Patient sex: M
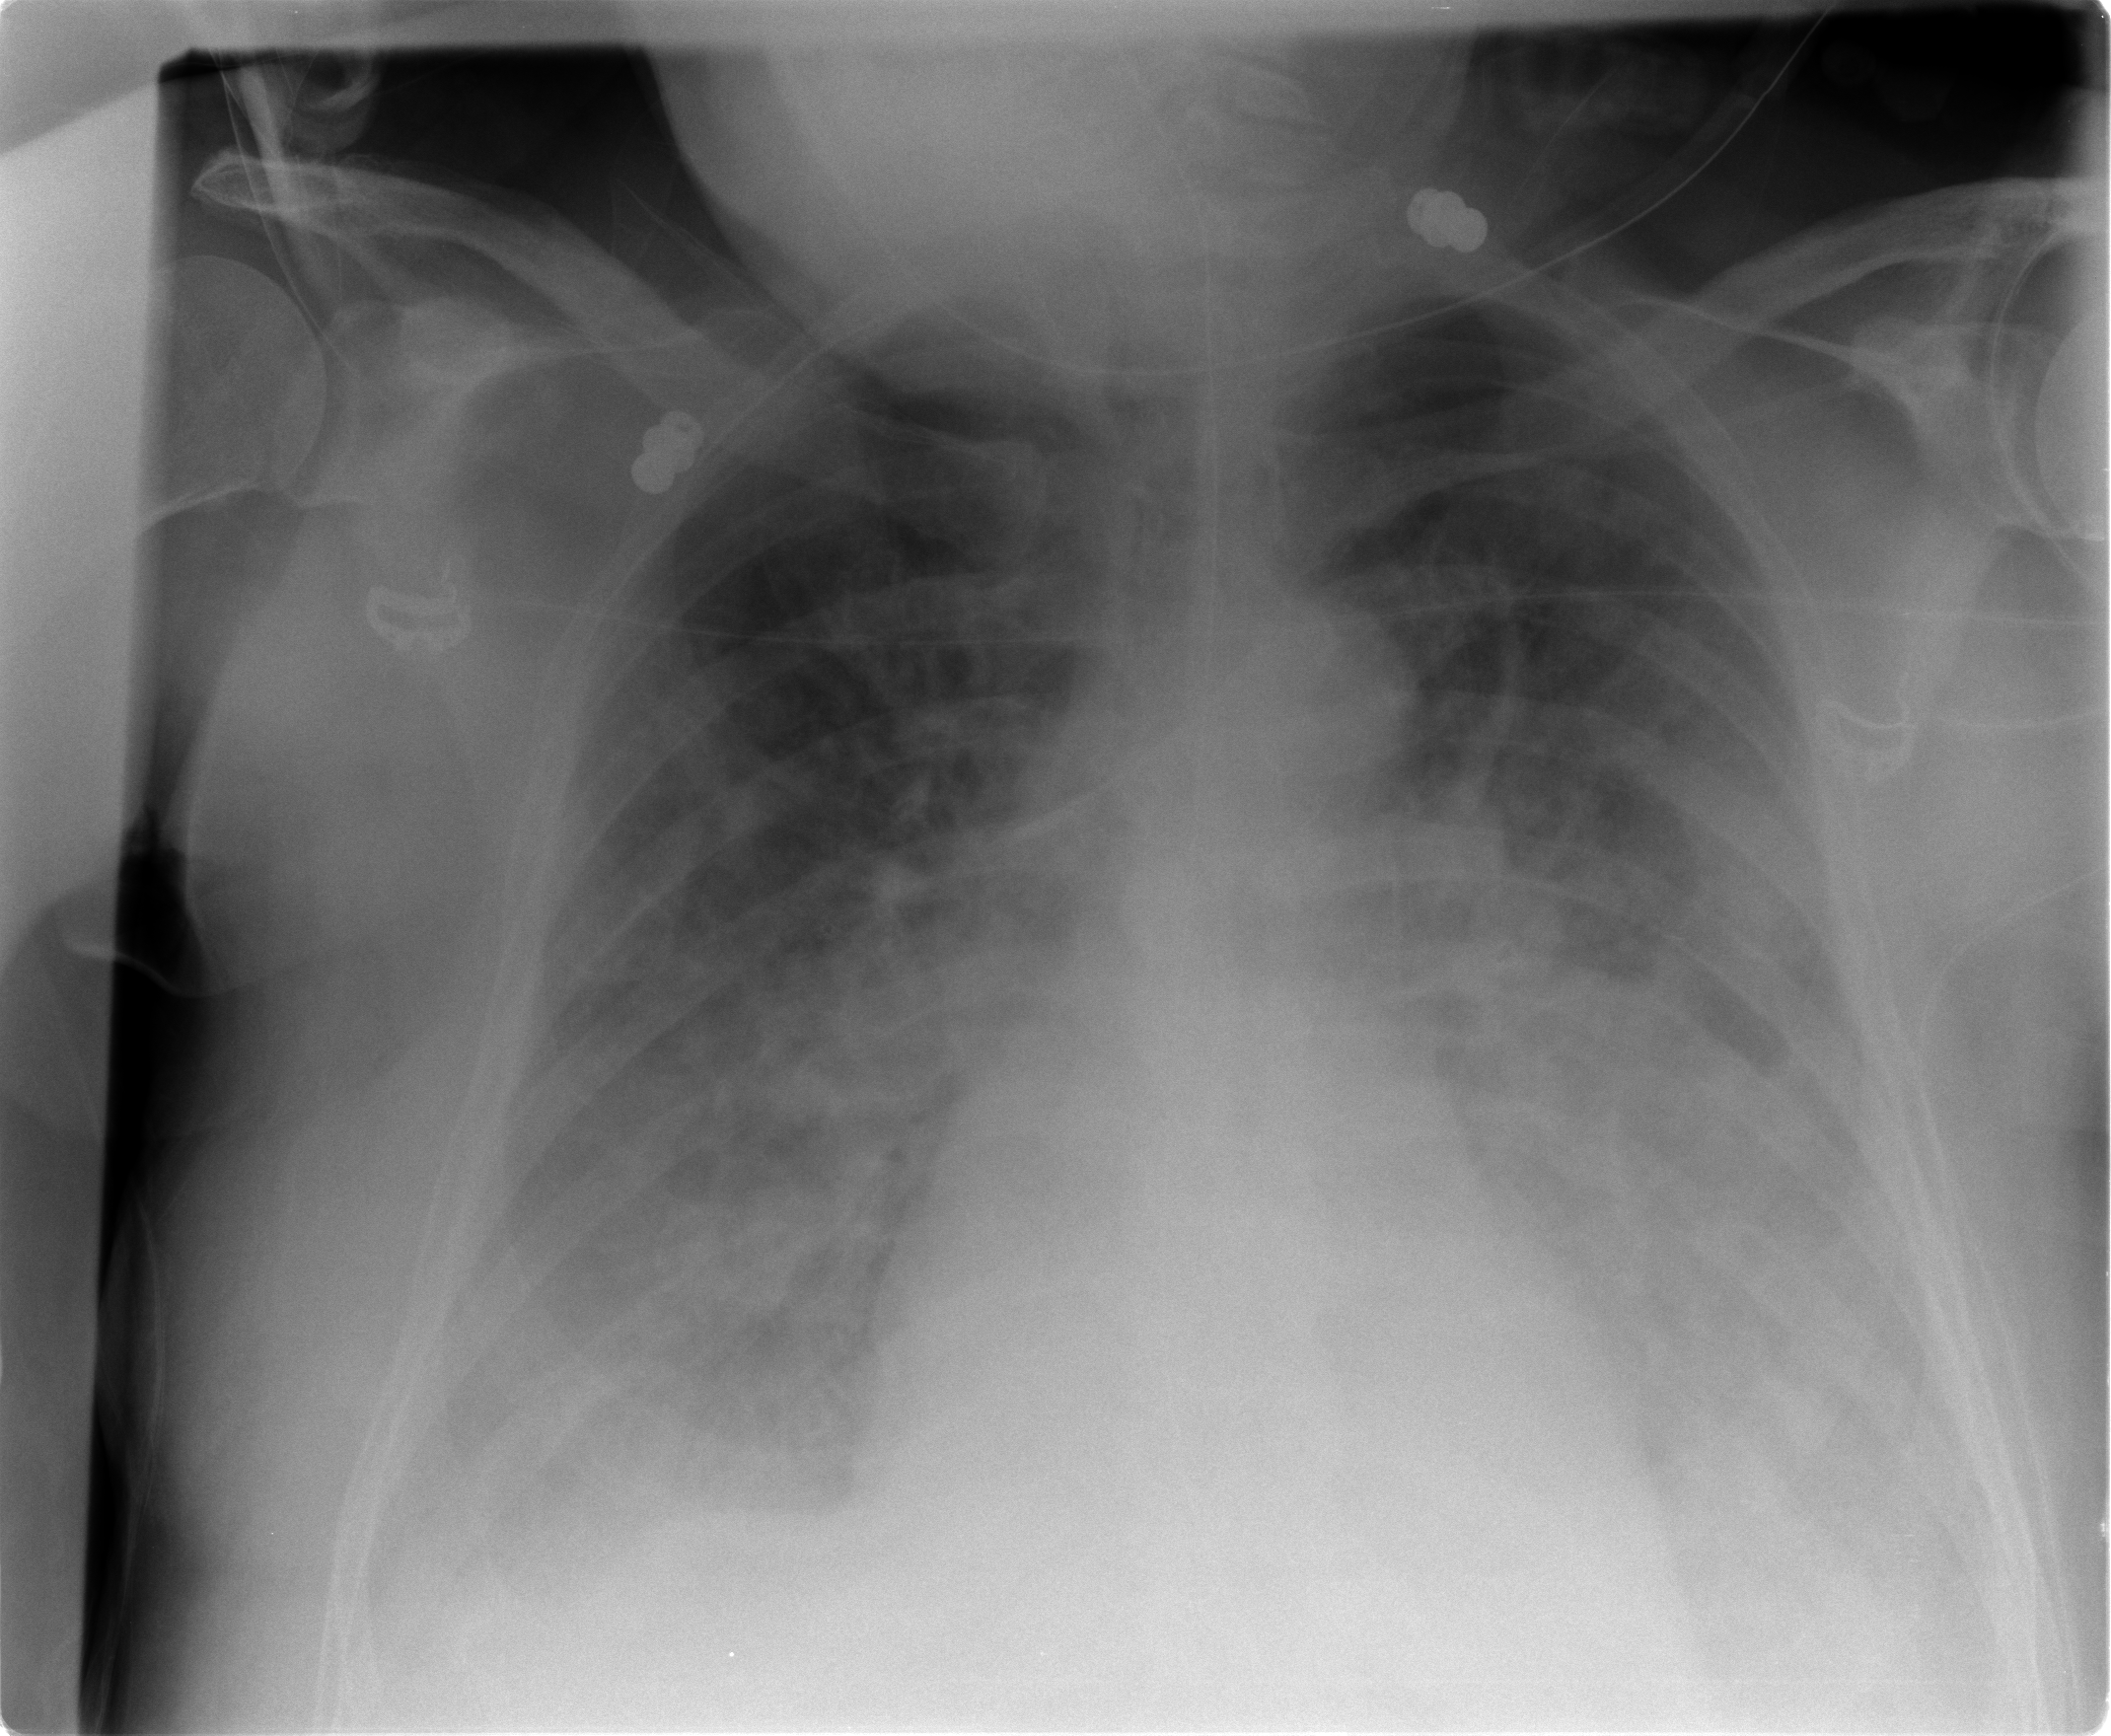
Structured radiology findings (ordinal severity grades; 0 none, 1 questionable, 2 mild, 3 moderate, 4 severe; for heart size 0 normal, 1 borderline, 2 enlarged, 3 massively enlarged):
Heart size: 0
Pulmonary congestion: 2
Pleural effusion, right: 2
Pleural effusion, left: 3
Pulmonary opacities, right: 2
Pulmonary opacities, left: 1
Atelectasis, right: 3
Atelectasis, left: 3